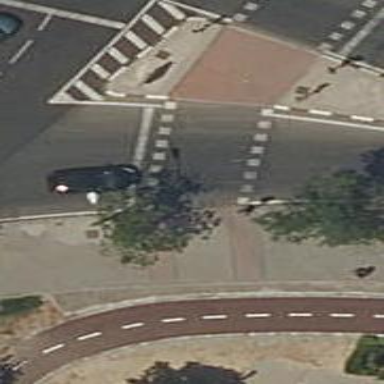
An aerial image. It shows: Crossing with traffic signals.